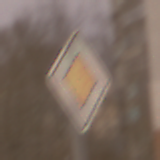
Verkehrszeichen: Vorfahrtsstrasse
Umgebung: Outdoor, Urban
Tageszeit: Night
Wetter: Overcast
Licht: Artificial
Jahreszeit: Winter
Kontrast: MediumContrast